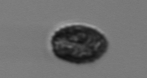
Label: Pseudochattonella_farcimen